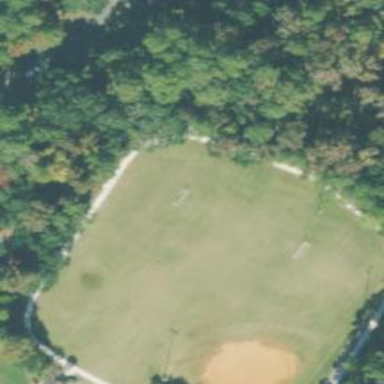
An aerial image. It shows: Baseball pitch for leisure land activities.